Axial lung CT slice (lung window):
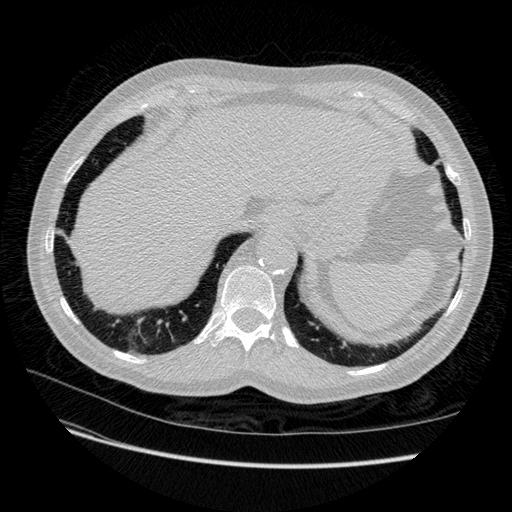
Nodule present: no